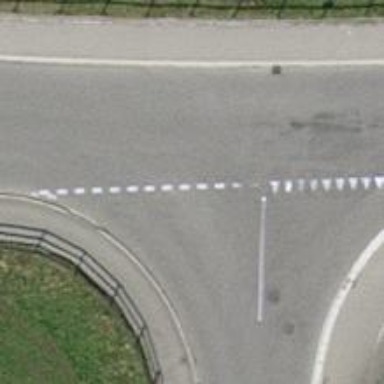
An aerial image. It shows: Road with "give way" sign.